Question:
In my android project I want to update my status but I can't get the automated key which I want to update.
This is the code where I used in my project
'''
String key = mGroupRef.child("users").push().getKey();
System.out.println("++key_____" +key);
'''
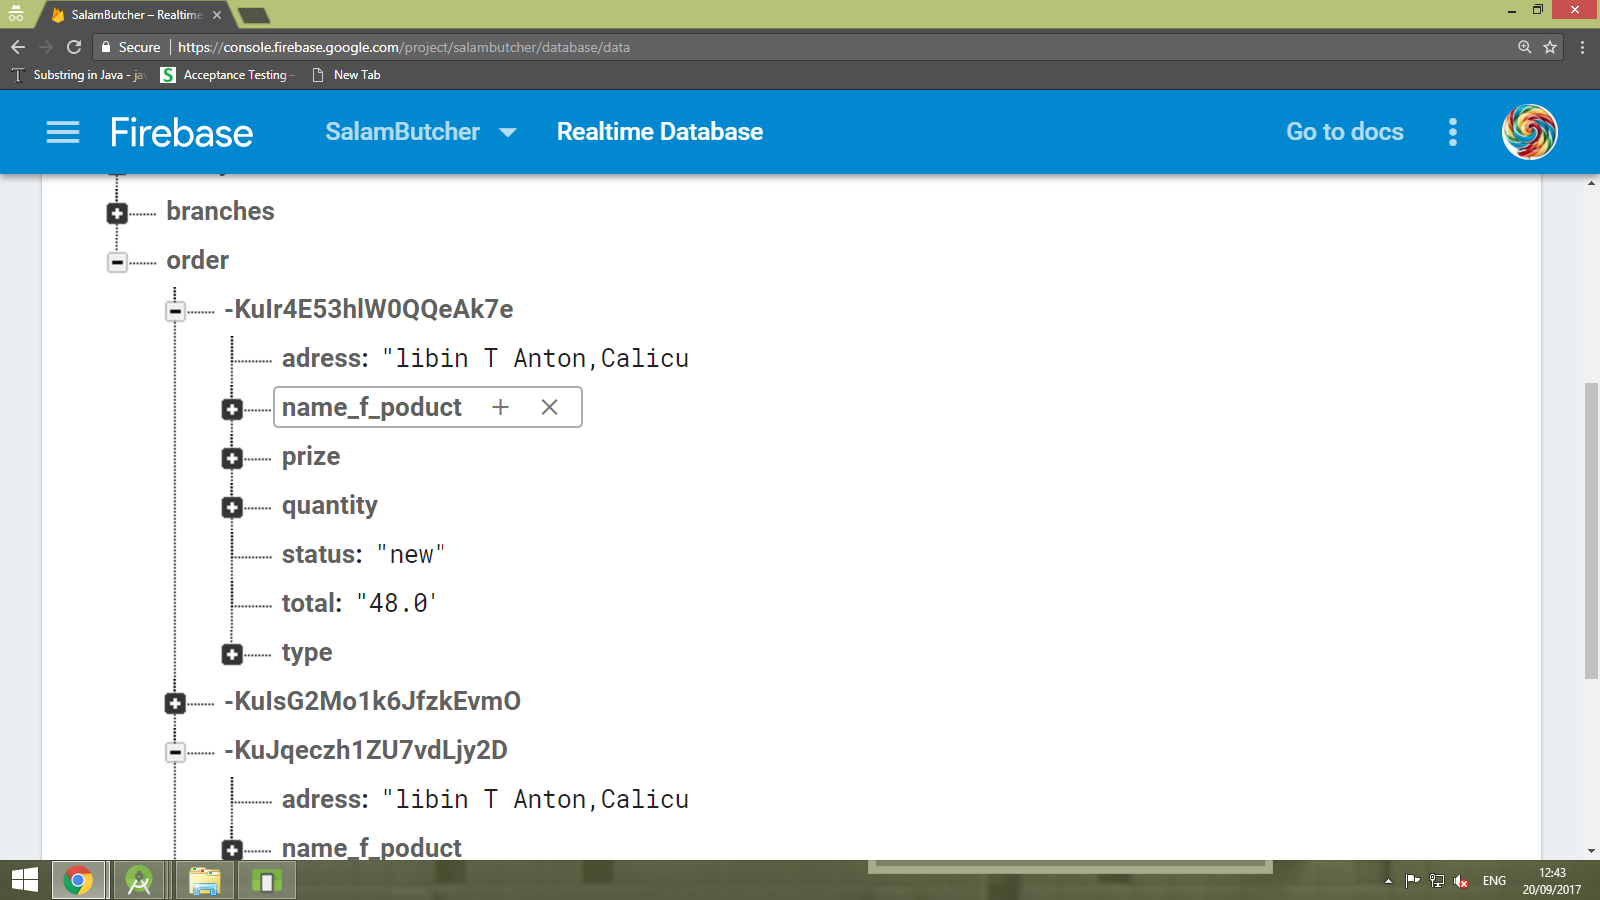
Answer: It may be helpful.
create a model 'class'
'''
public class Model {
public String uid;
public String getUid() {
return uid;
}
public void setUid(String uid) {
this.uid = uid;
}
}
'''
save 'status'
'''
ArrayList<Model>list=new ArrayList<Model>();
Save.setOnClickListener(new View.OnClickListener() {
@Override
public void onClick(View v) {
Model model = new Model();
Firebase firebase=new Firebase("your firebase url");
String uid = firebase.child("order").push().getKey();
model.setUid(uid);
list.add(model);
FirebaseDatabase.getInstance().getReference().child("order").child(uid).child("status").setValue(value);
Log.i("uid", uid);
}
});
'''
update 'status'.
'''
update.setOnClickListener(new View.OnClickListener() {
@Override
public void onClick(View v) {
FirebaseDatabase.getInstance().getReference().child("order").child(list.get(position).getUid()).child("status").setValue(updated value);
}
});
'''